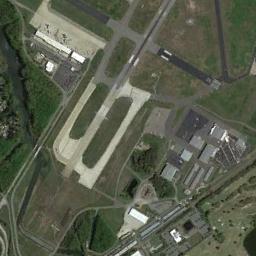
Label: airport